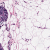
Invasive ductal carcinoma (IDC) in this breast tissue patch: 0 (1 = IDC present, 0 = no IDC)